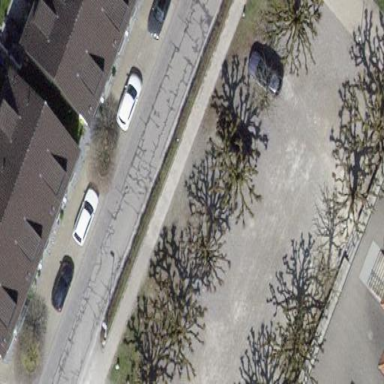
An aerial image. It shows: Street-side parking area.